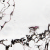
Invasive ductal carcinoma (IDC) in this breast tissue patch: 0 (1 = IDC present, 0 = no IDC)